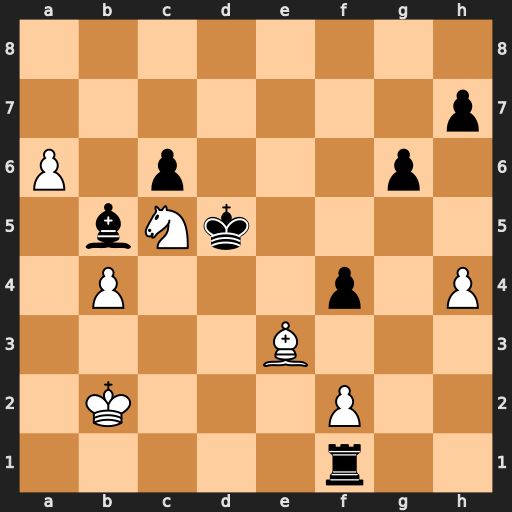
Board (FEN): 8/7p/P1p3p1/1bNk4/1P3p1P/4B3/1K3P2/5r2
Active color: w
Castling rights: -
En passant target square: -
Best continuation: a7 fxe3 a8=Q